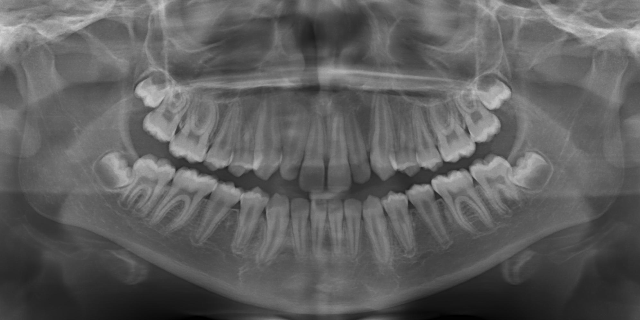
adult